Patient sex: M
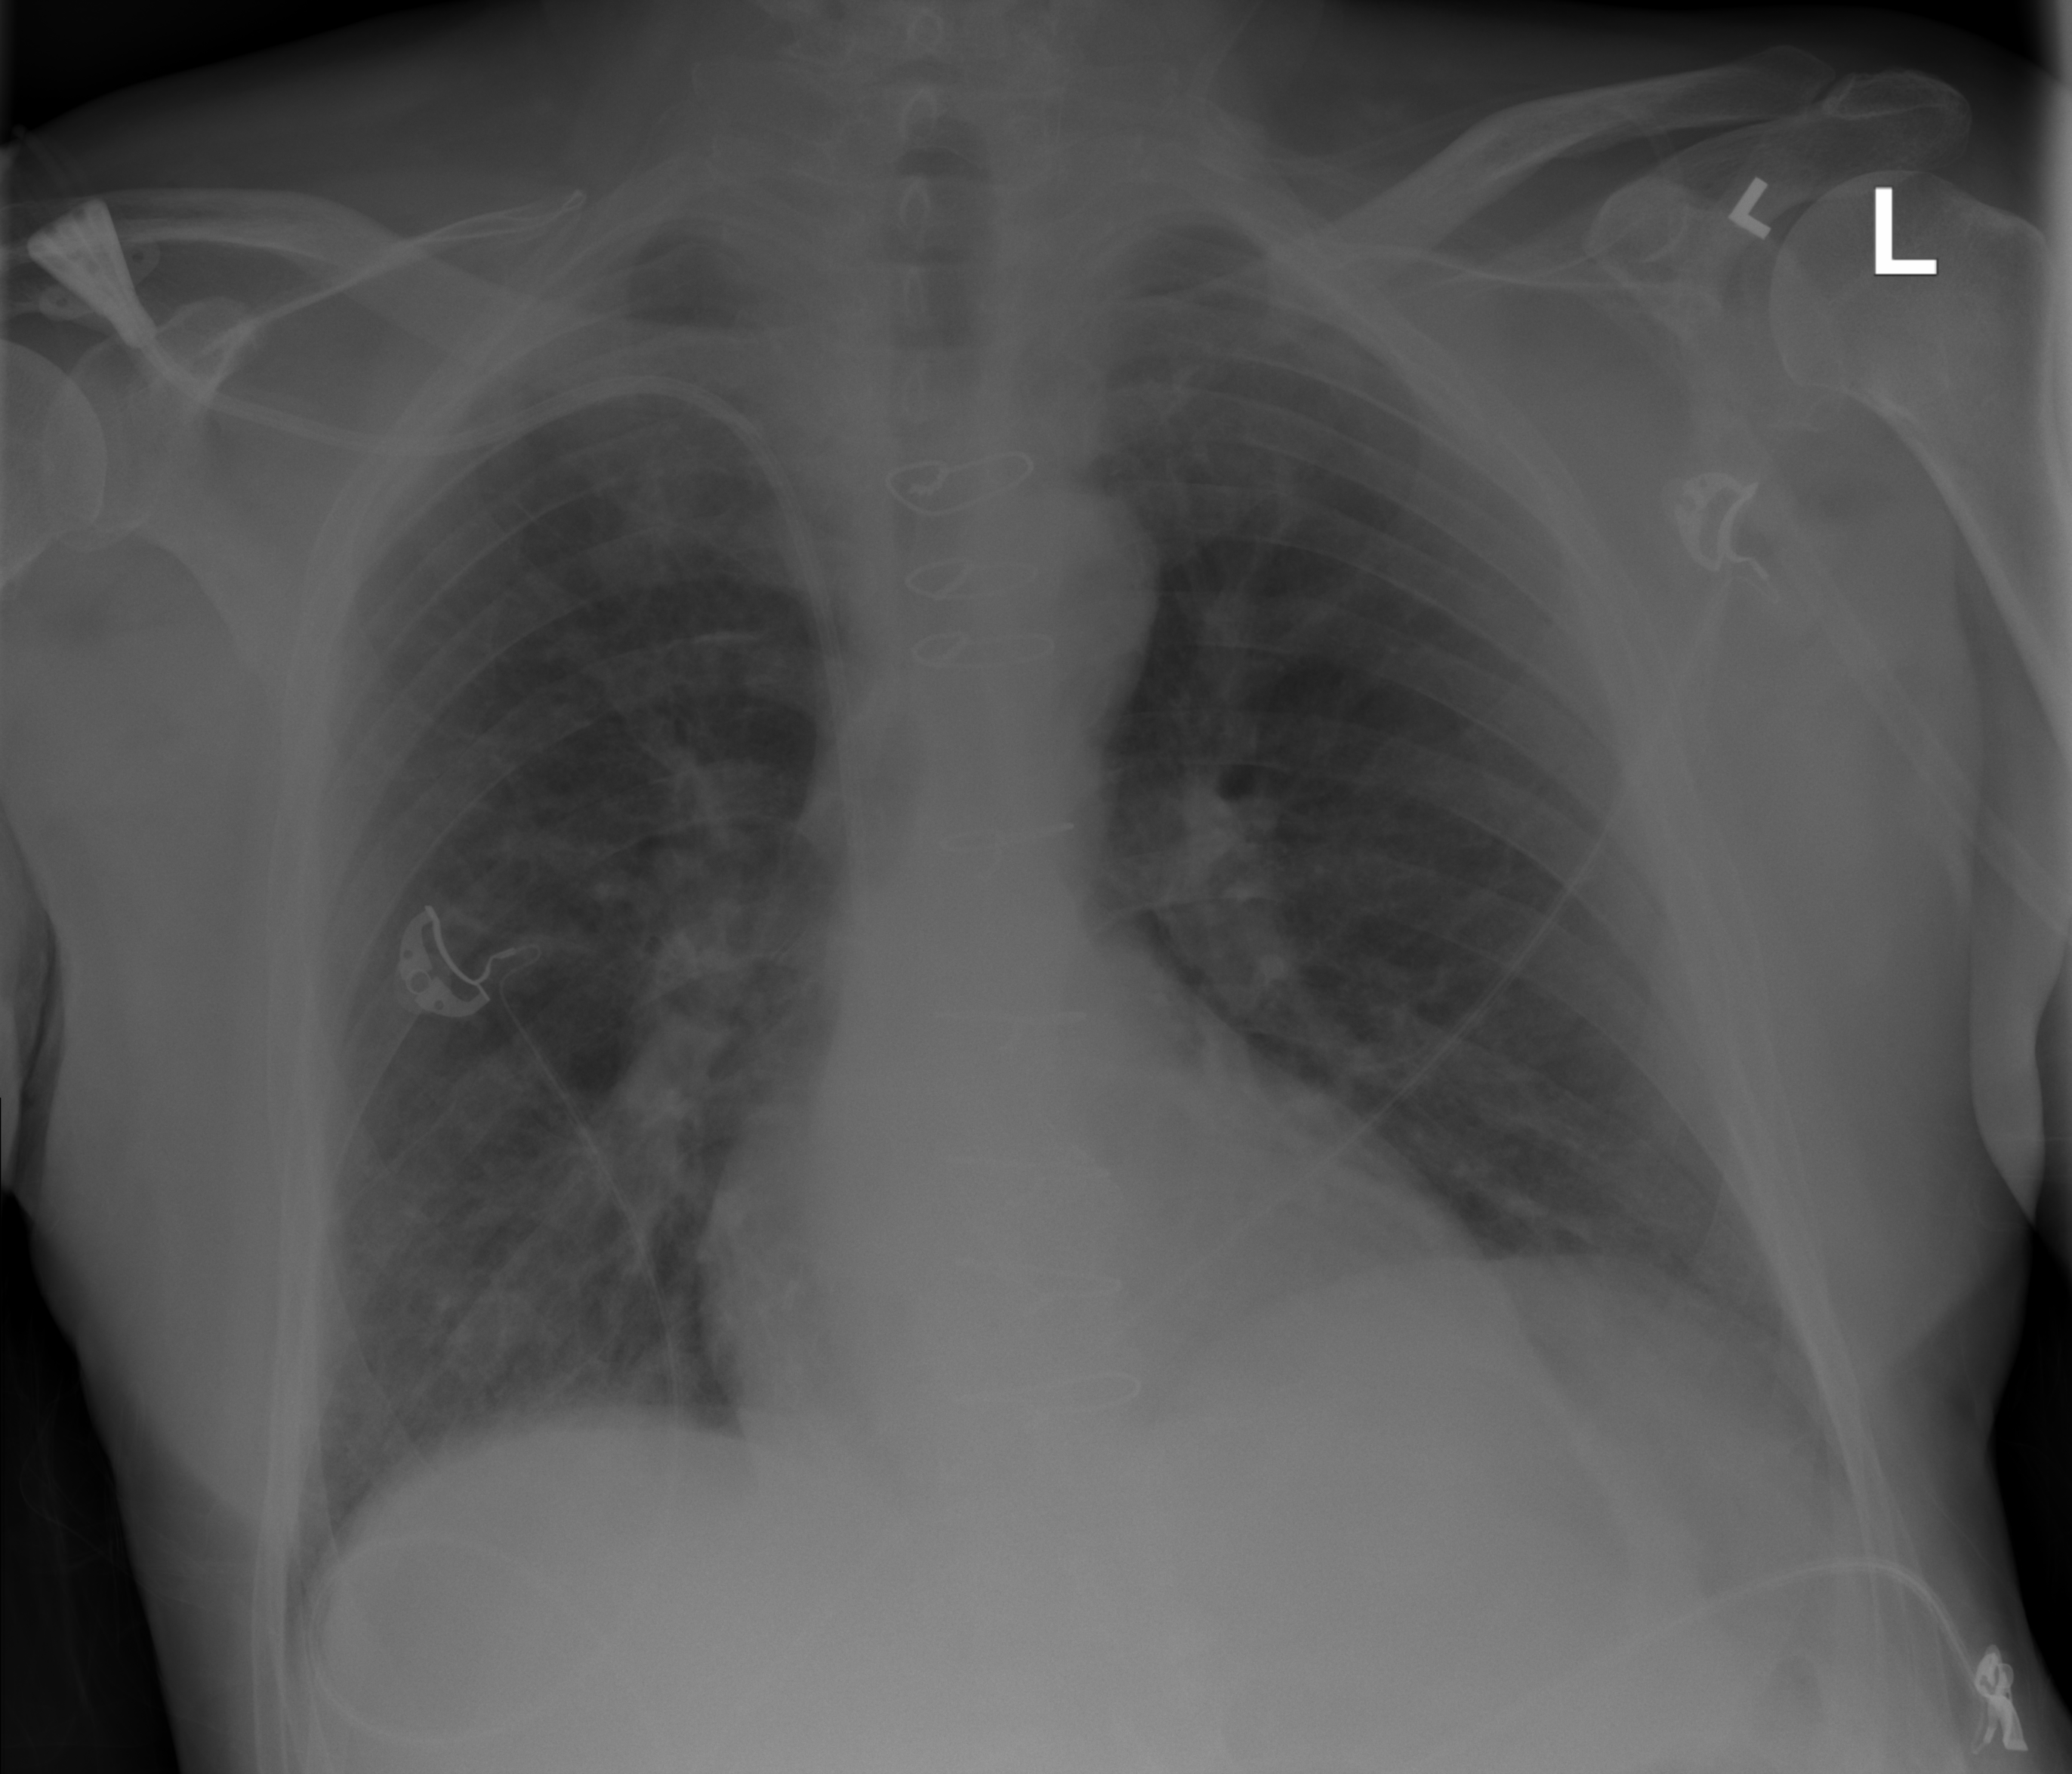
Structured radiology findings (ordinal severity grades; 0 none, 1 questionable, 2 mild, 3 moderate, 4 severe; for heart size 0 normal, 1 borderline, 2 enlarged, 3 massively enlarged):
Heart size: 0
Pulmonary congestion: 2
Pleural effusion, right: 0
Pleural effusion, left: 2
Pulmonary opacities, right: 2
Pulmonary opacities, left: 2
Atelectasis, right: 2
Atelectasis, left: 2